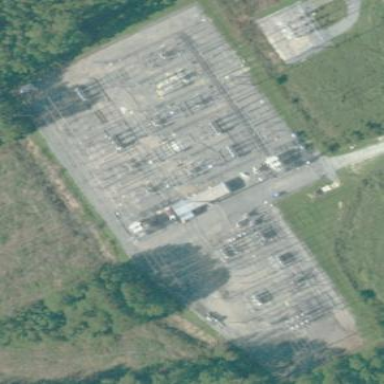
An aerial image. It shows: Fence surrounds transmission level power substation.